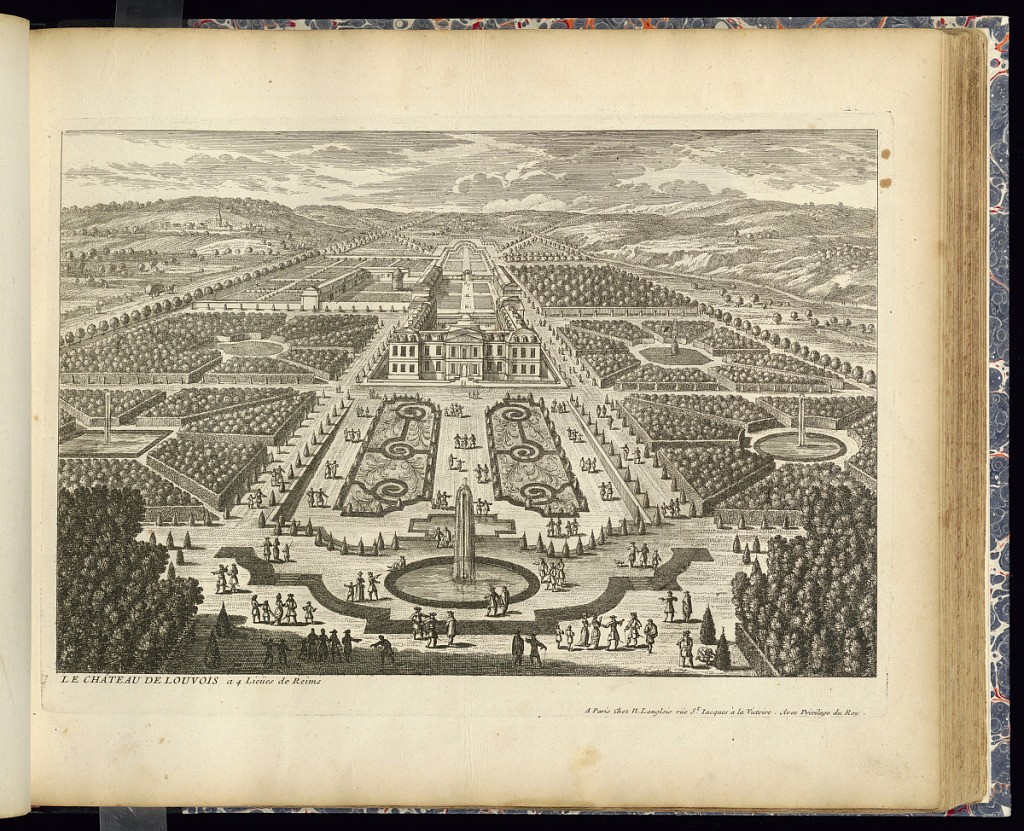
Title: LE CHÂTEAU DE LOUVOIS a 4 lieües de Reims
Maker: Adam Perelle, French, 1638 – 1695
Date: late 17th century
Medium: Etching on laid paper
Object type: Print
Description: View of the chateau of Louvois within its landscape with the formal gardens, parterres, fountains, basins, and trees. The paths are filled with figures. The plate is titled.